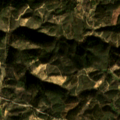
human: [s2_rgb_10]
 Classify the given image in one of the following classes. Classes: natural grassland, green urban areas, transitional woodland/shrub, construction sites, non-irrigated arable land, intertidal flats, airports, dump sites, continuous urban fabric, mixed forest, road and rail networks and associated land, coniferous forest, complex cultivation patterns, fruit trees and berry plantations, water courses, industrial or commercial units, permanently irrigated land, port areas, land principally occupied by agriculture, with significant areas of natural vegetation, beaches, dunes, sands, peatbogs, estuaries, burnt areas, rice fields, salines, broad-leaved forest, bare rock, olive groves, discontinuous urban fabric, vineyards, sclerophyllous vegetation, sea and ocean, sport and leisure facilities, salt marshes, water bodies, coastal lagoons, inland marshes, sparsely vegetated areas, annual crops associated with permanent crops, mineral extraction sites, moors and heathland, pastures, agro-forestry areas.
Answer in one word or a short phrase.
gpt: land principally occupied by agriculture, with significant areas of natural vegetation, broad-leaved forest, moors and heathland, transitional woodland/shrub